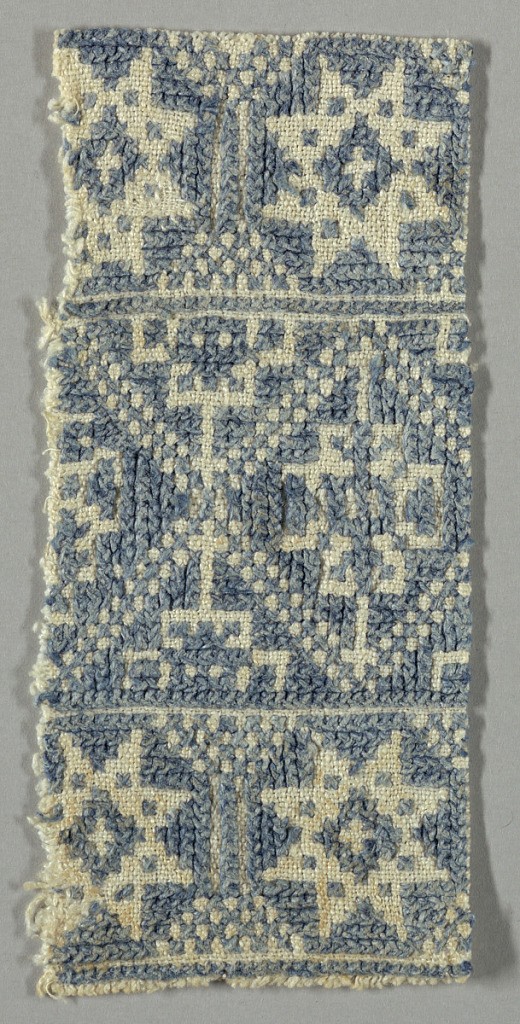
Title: Textile
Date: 19th century
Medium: cotton embroidery on cotton foundation Technique: embroidered in cross stitch on plain weave
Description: Design of lozenges and eight-pointed stars worked in blue cross-stitch on a white ground.